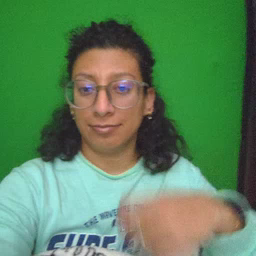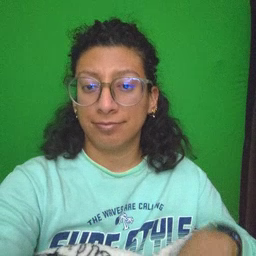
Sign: toy